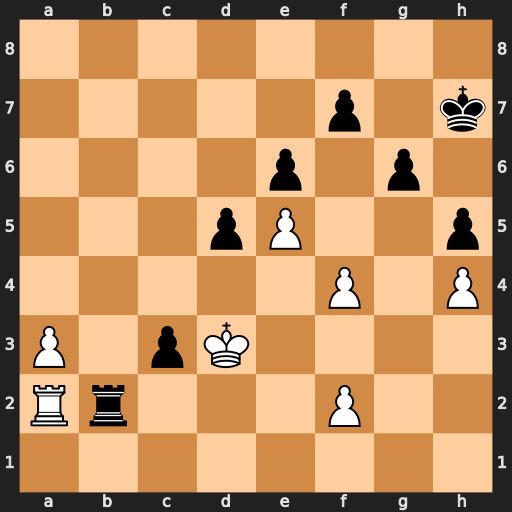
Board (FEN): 8/5p1k/4p1p1/3pP2p/5P1P/P1pK4/Rr3P2/8
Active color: w
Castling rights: -
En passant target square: -
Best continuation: Rxb2 cxb2 Kc2 b1=Q+ Kxb1